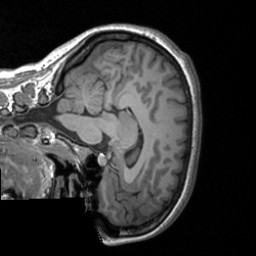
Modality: T1w
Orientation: sagittal
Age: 22
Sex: female
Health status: healthy
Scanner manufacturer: siemens
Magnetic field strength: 3 T
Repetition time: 1.9 s
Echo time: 0.00226 s